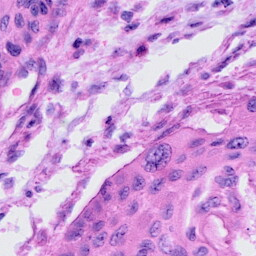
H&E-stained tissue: Cervix